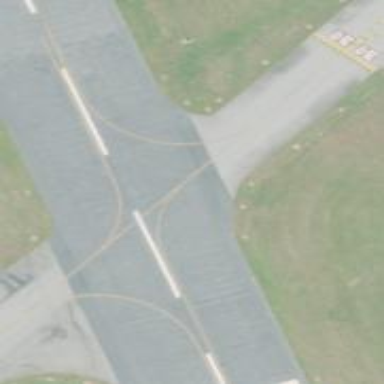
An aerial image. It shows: View of taxiway at the airport.